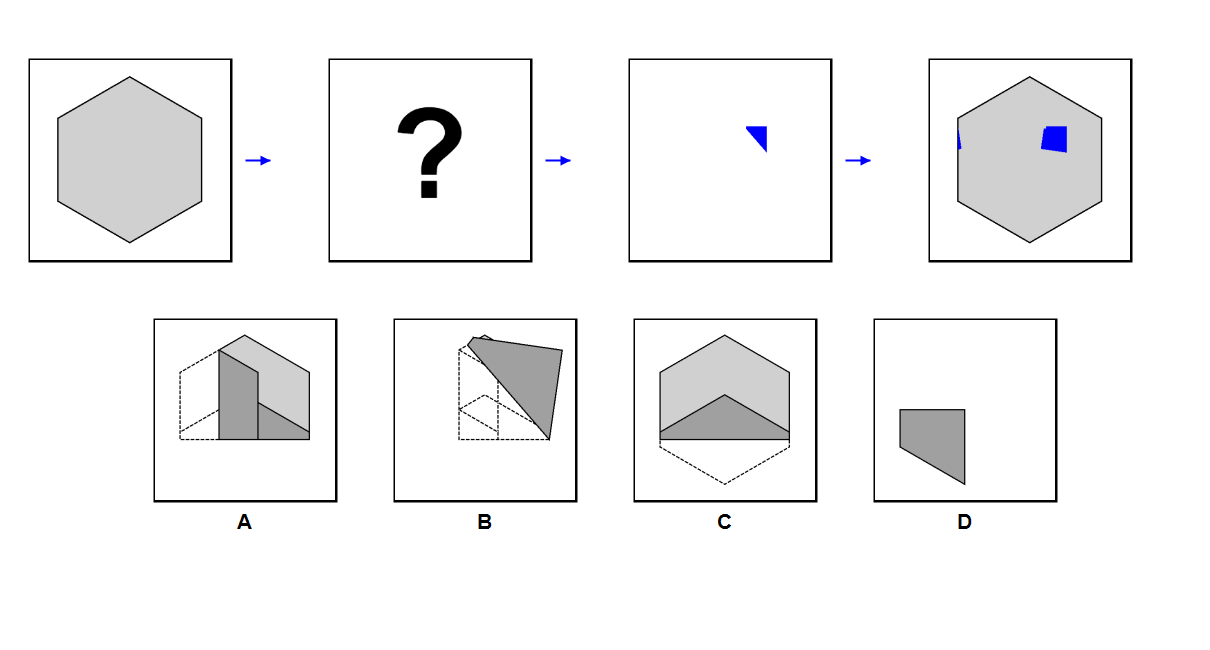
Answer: D